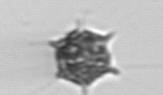
Label: Dictyocha